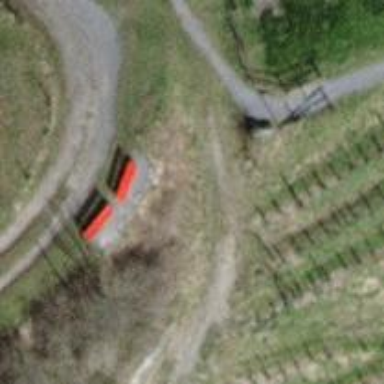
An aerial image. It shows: Bench.